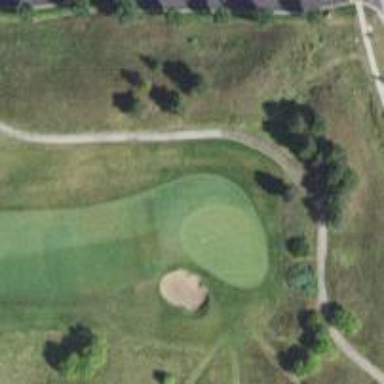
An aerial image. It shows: View of golf hole.